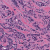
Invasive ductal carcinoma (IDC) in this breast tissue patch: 1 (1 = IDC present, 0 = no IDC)